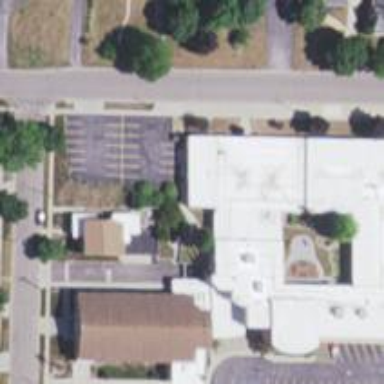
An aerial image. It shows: School.